I will show an image sequence of human cooking. I have annotated the images with numbered circles. Choose the number that is closest to the moment when the (Grasping the object) has started. You are a five-time world champion in this game. Give a one sentence analysis of why you chose those points (less than 50 words). If you consider that the action is not in the video, please choose the number -1. Provide your answer at the end in a json file of this format: {"points": []}
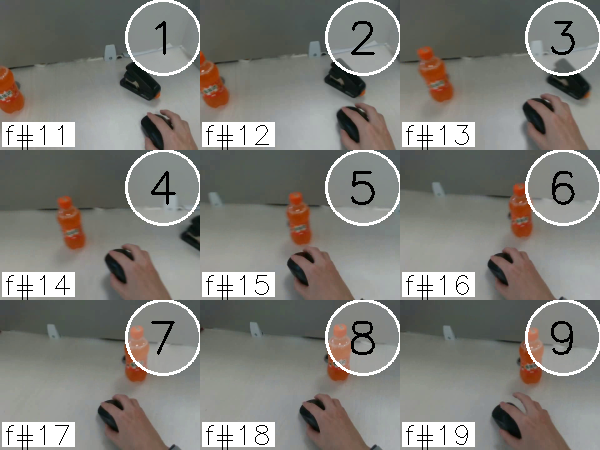
Frame 1 shows the clearest moment of hand-object contact.
{"points": [1]}